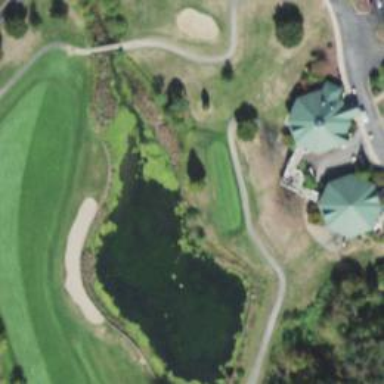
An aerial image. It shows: Water hazard on golf course. The hazard is natural water feature.